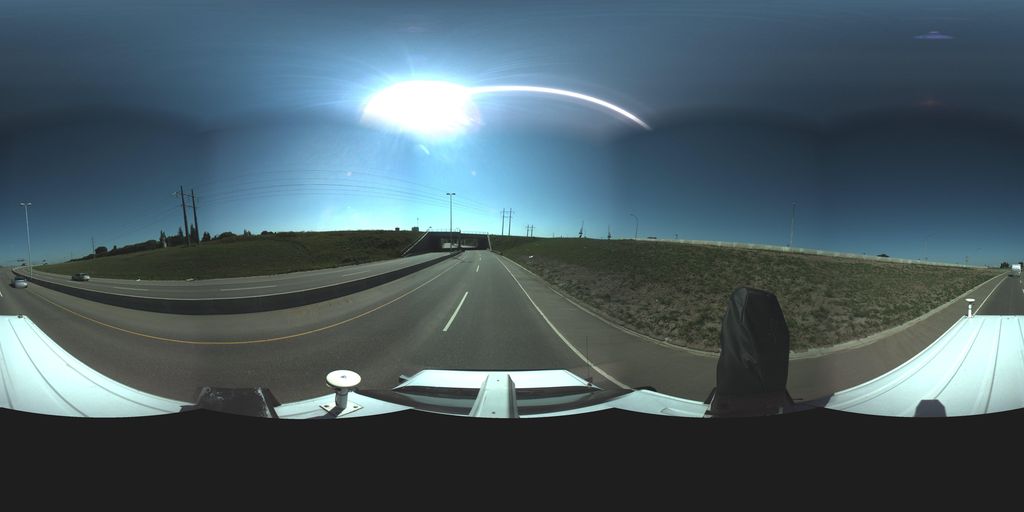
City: saskatoon